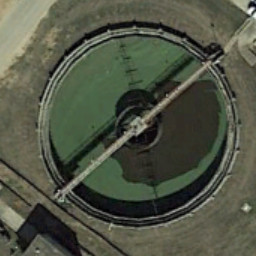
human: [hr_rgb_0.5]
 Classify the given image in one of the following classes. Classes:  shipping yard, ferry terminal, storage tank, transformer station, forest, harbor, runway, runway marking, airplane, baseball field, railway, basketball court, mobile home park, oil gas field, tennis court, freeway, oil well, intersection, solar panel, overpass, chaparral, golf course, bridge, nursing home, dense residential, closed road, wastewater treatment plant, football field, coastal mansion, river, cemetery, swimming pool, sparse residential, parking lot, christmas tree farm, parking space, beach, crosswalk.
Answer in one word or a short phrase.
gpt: wastewater treatment plant